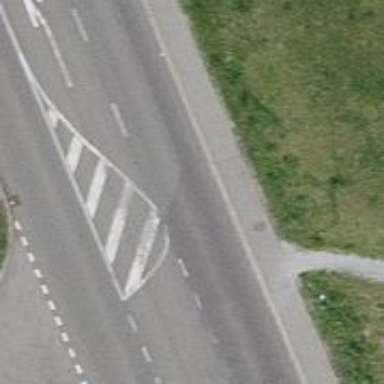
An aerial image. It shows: Tertiary road with asphalt surface and sidewalk on the left side.